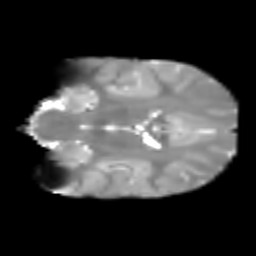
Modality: T2w
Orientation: coronal
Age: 6
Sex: male
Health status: healthy